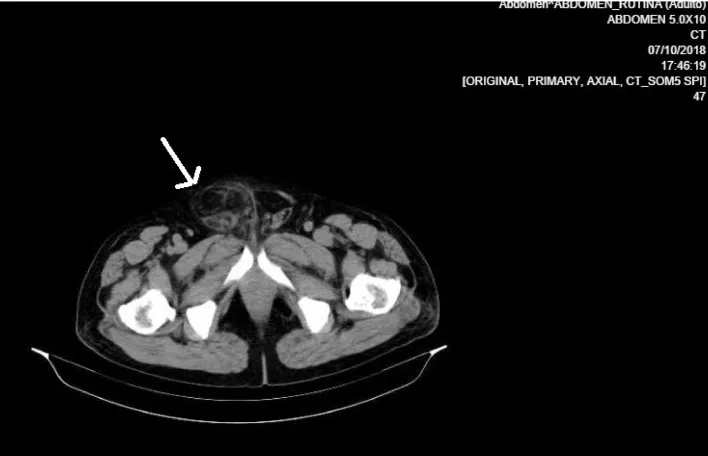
The CT scan showed the Amyand's hernia.
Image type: radiology (ct)